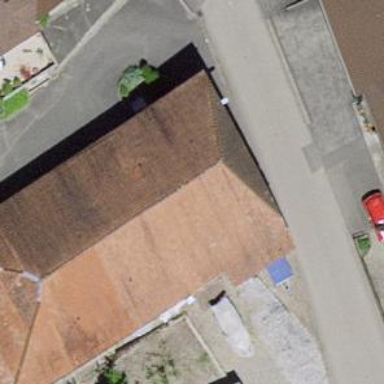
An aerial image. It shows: Barn.